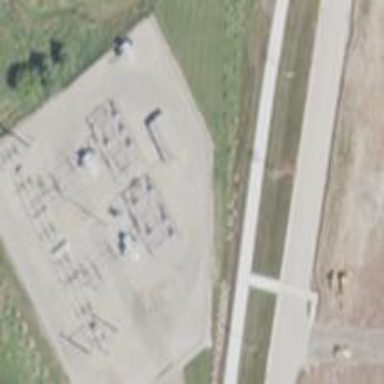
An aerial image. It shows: Power substation.